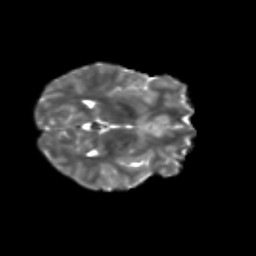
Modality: T2w
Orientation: axial
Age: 10
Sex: female
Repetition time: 9.512 s
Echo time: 0.089 s